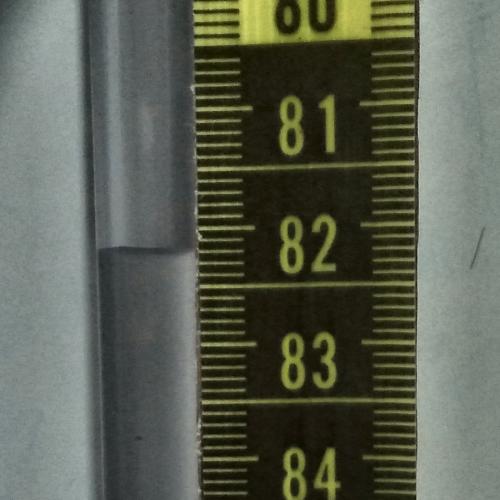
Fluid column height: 82.2 cm